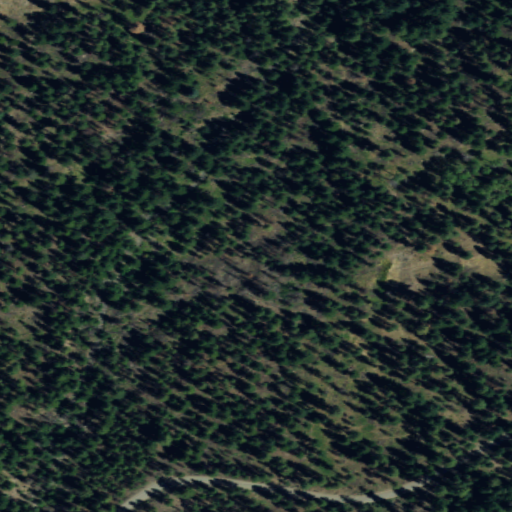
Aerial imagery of valley in Washington named Devils Canyon containing evergreen forest, shrub, open development, low intensity development, and woody wetlands